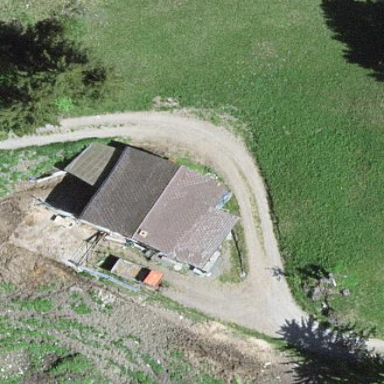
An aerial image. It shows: Stable building.